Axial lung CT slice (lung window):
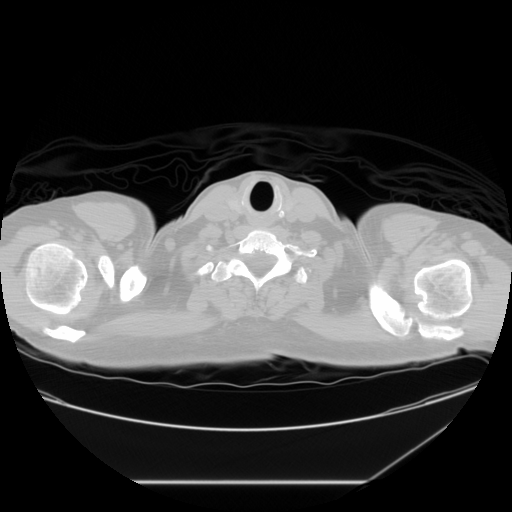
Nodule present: no